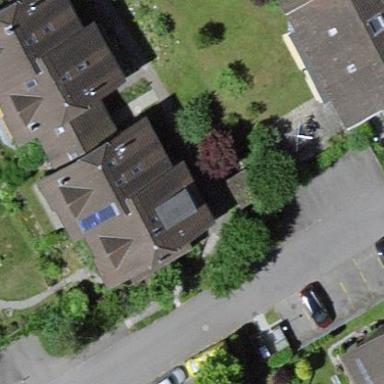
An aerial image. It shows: Semi-detached house.